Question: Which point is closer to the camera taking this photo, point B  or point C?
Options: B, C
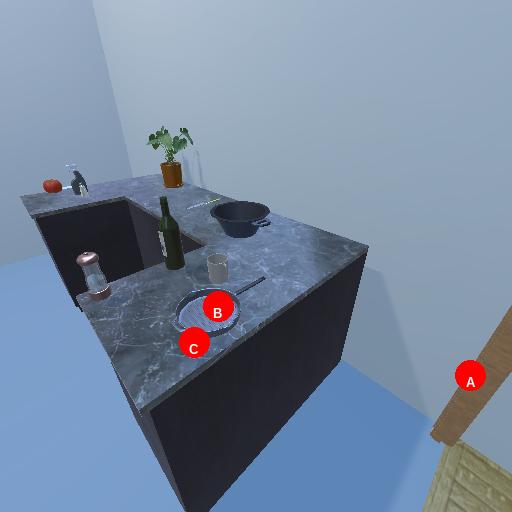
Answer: B